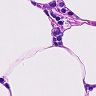
Metastatic tissue present: no